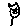
Label: cat